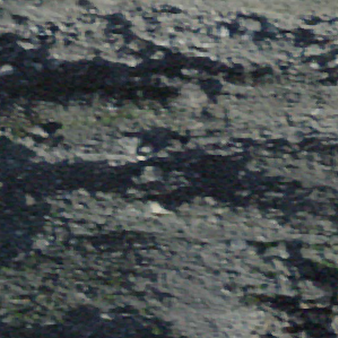
Label: other